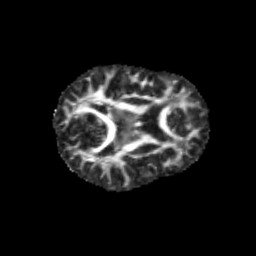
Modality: FA
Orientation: axial
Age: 12
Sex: male
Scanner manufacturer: siemens
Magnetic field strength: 3 T
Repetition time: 3.8 s
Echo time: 0.07 s